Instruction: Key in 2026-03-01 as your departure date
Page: home
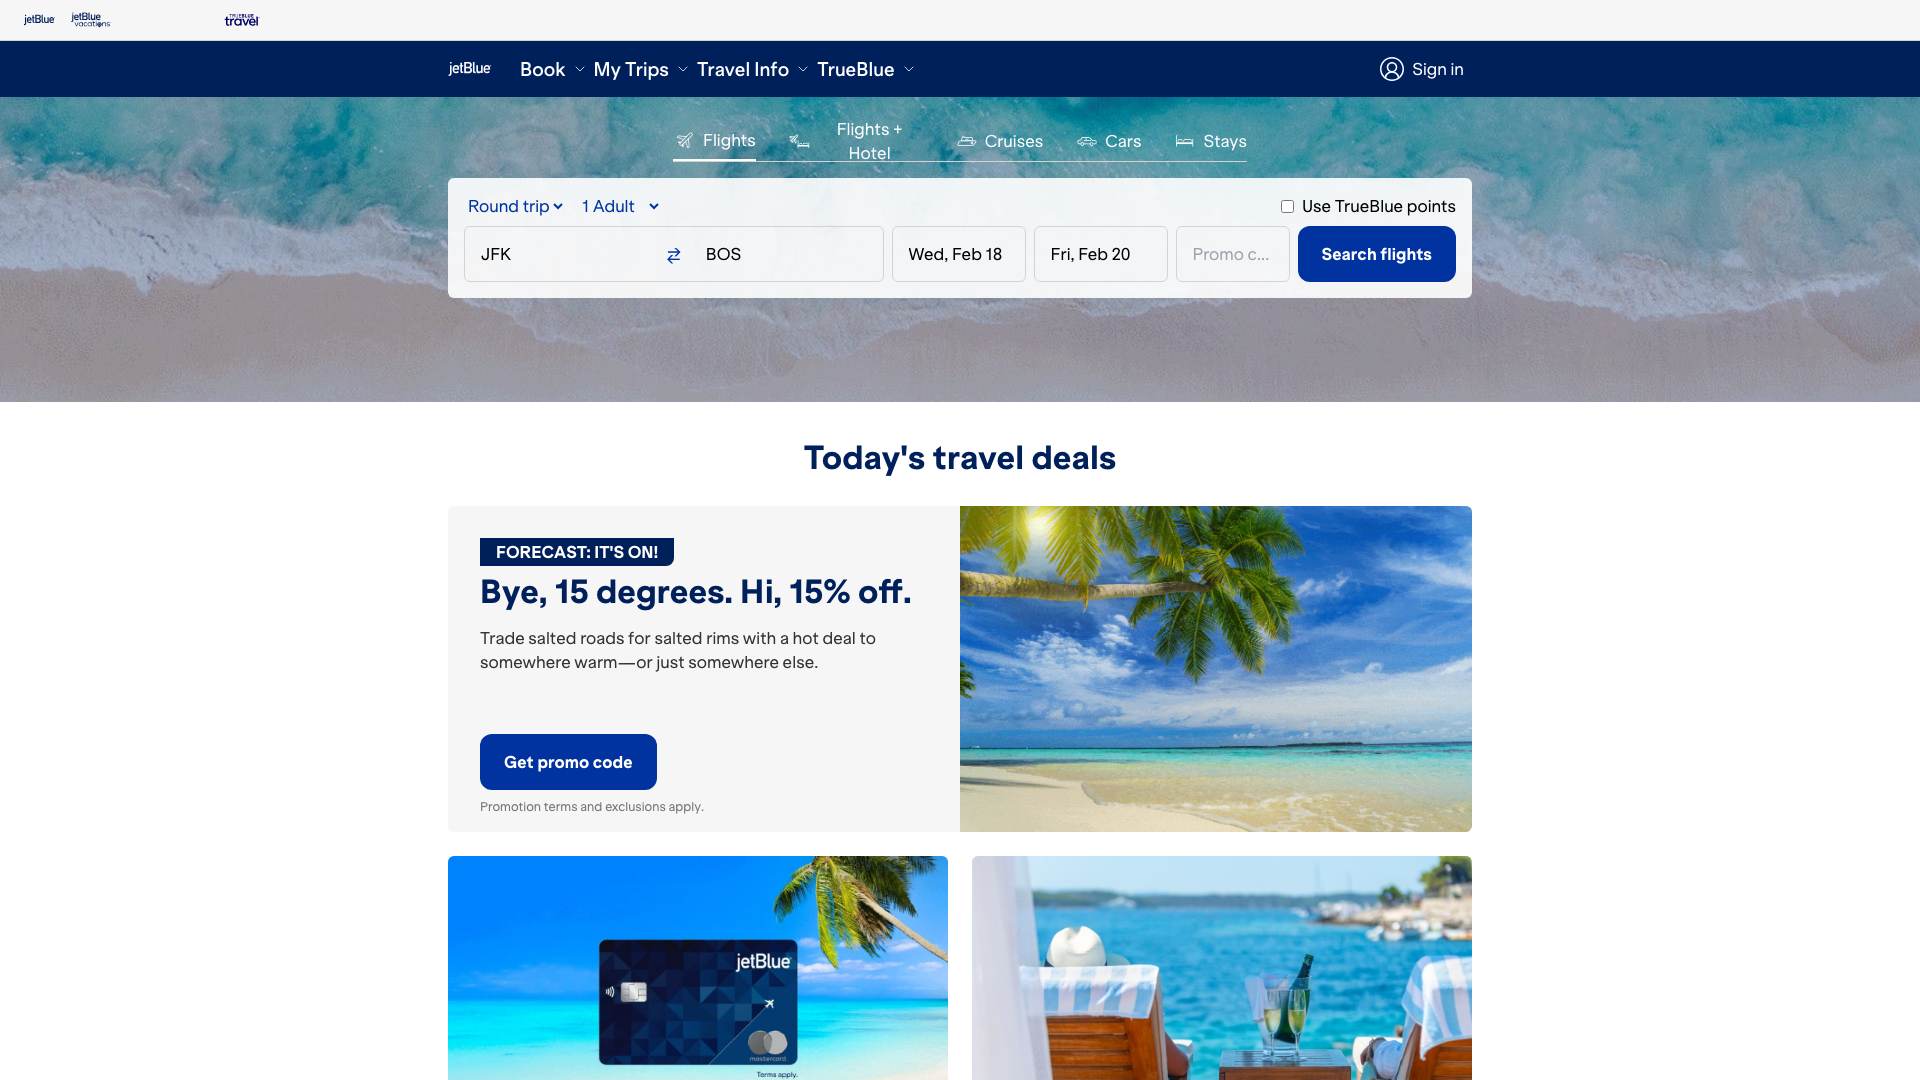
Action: type